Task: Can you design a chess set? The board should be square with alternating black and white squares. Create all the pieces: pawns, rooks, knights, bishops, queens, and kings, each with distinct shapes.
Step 5402:
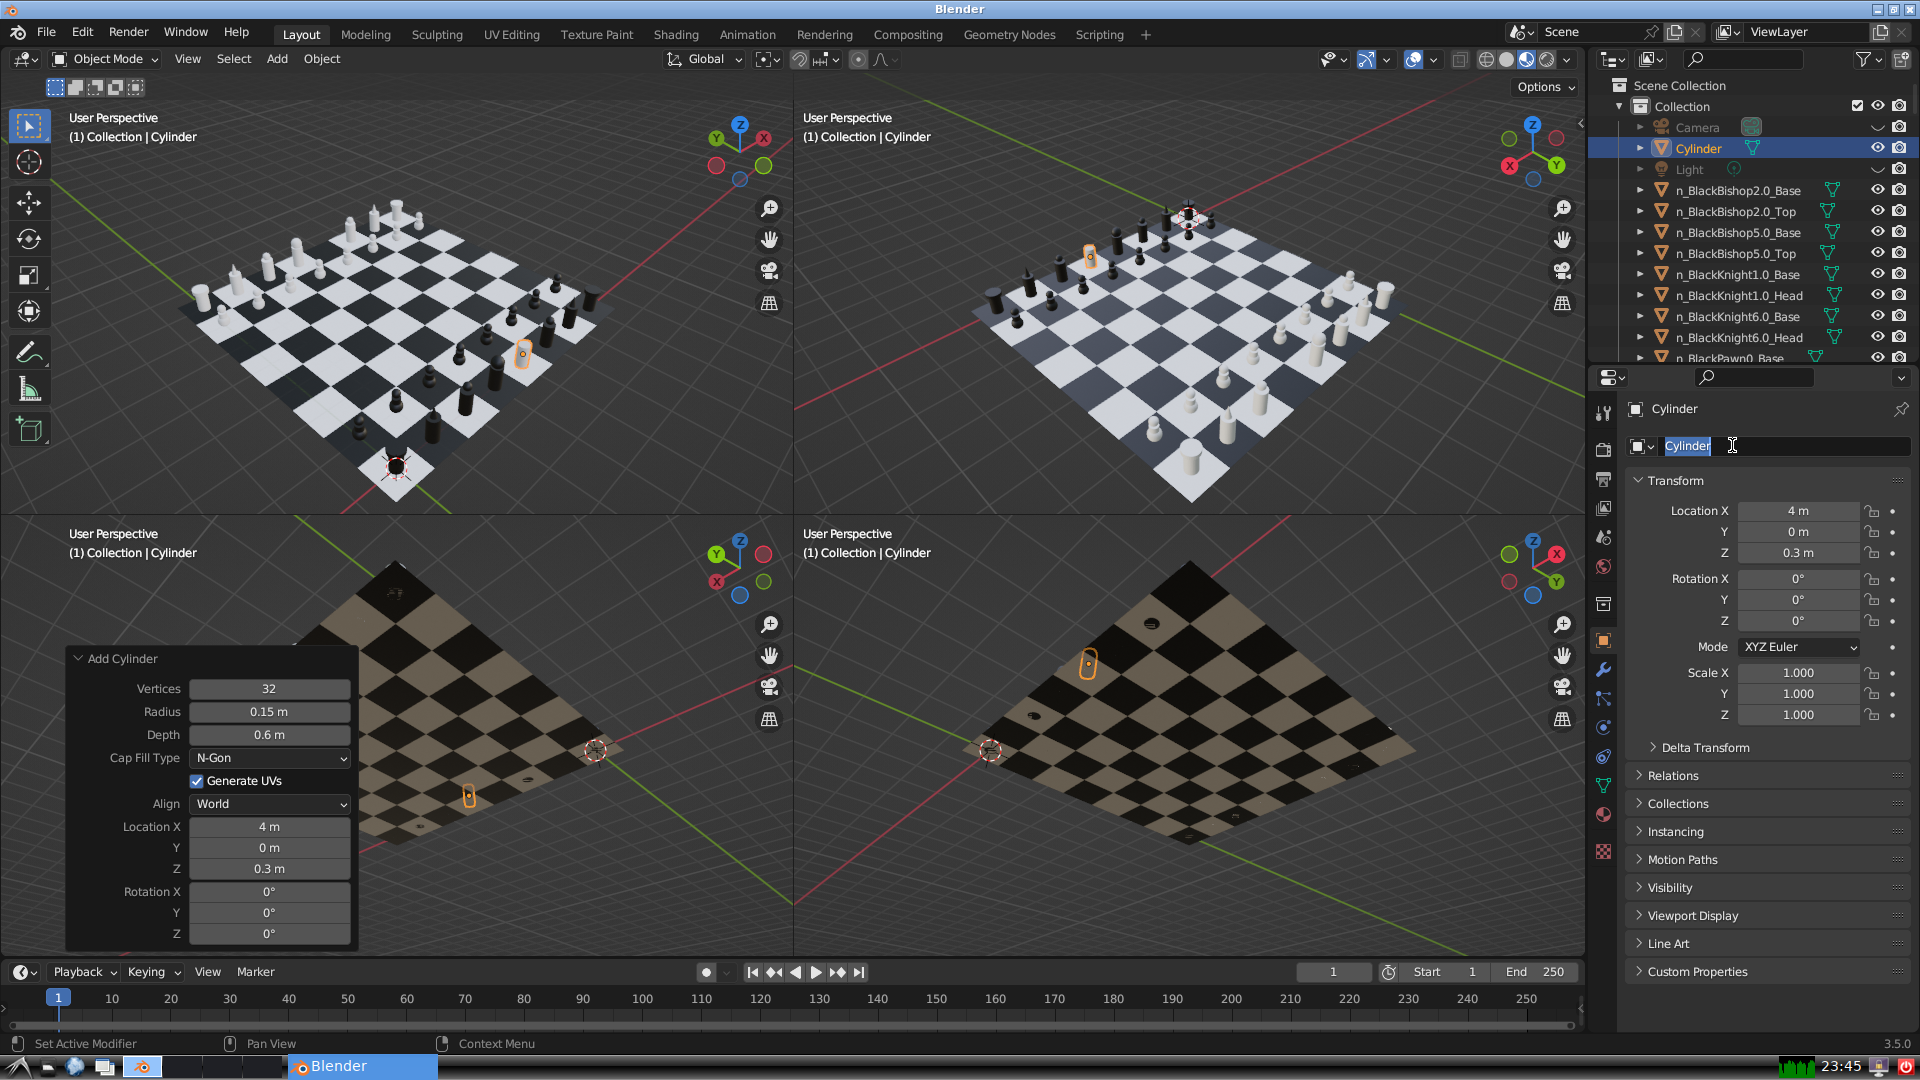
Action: input_text: n_BlackKing_Base